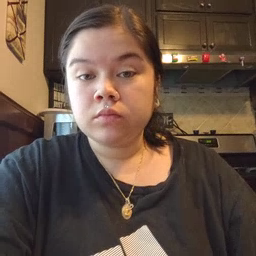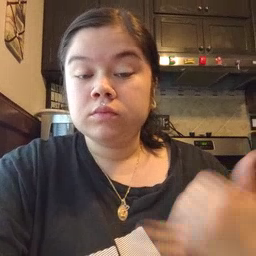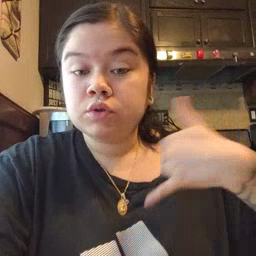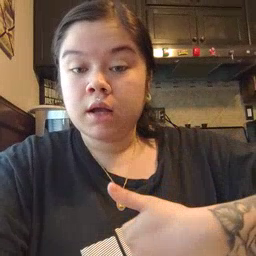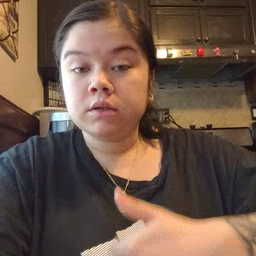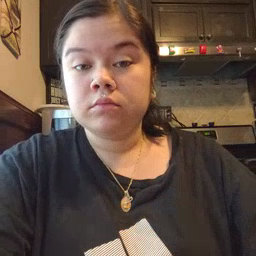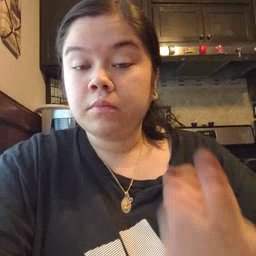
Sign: jacket